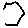
Label: hexagon